Question: I've seen this question asked often, but none of the proposed solutions seem to be working for me. I'm getting
'''
E/AndroidRuntime(897): java.lang.NoClassDefFoundError: android.support.v4.app.FragmentMapActivity$4
'''
when attempting to open a new FragmentMapActivity.
Code:
'''
public class Maps extends FragmentMapActivity {
@Override
public void onCreate(Bundle savedInstanceState) {
super.onCreate(savedInstanceState);
setContentView(R.layout.maps_simple);
//MapView for the lose :(
Toast.makeText(this, R.string.map_warning, Toast.LENGTH_LONG).show();
MapView mapView = (MapView)findViewById(R.id.mapview);
mapView.setBuiltInZoomControls(true);
}
@Override
protected boolean isRouteDisplayed() {
// TODO Auto-generated method stub
return false;
}
}
'''
R.layout.maps_simple contains:
'''
<?xml version="1.0" encoding="utf-8"?>
<com.google.android.maps.MapView
xmlns:android="http://schemas.android.com/apk/res/android"
android:id="@+id/mapview"
android:layout_width="fill_parent"
android:layout_height="fill_parent"
android:clickable="true"
android:apiKey="<key removed for security>"
/>
'''
Manifest:
'''
<?xml version="1.0" encoding="utf-8"?>
<manifest xmlns:android="http://schemas.android.com/apk/res/android"
package="osmstudios.mappingapp"
android:versionCode="1"
android:versionName="1.0" >
<uses-sdk android:minSdkVersion="8" android:targetSdkVersion="13" />
<uses-permission android:name="android.permission.INTERNET" />
<uses-permission android:name="android.permission.ACCESS_WIFI_STATE" />
<uses-permission android:name="android.permission.ACCESS_COARSE_LOCATION"/>
<application android:icon="@drawable/icon" android:label="@string/app_name" android:theme="@style/Theme.MapApp" android:hardwareAccelerated="true">
<uses-library android:name="com.google.android.maps" />
<activity android:label="@string/app_name" android:name=".AppMainActivity">
<intent-filter >
<action android:name="android.intent.action.MAIN" />
<category android:name="android.intent.category.DEFAULT" />
<category android:name="android.intent.category.LAUNCHER" />
</intent-filter>
</activity>
<activity android:label="@string/app_name" android:name="com.keyes.youtube.OpenYouTubePlayerActivity"></activity>
<activity android:label="@string/app_name" android:name=".Maps">
<intent-filter>
<action android:name="android.intent.action.VIEW" />
<category android:name="osmstudios.mappingapp" />
</intent-filter>
</activity>
</application>
</manifest>
'''
Here is the inner code of the button press that opens the FragmentMapActivity intent:
'''
Intent intent = new Intent(ctx, Maps.class);
startActivity(intent);
'''
Finally, this is what my Libraries folder in the Java Build Path tool look like:

I've been really beating my head against a wall on this one. Any help would be appreciated.
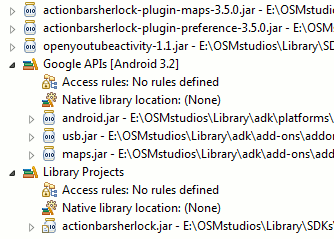
Answer: It turns out the issue had to do with a change in Android versions.
More information and the fix can be found <URL>